Chest X-ray. View position: PA
Patient age: 35
Patient sex: F
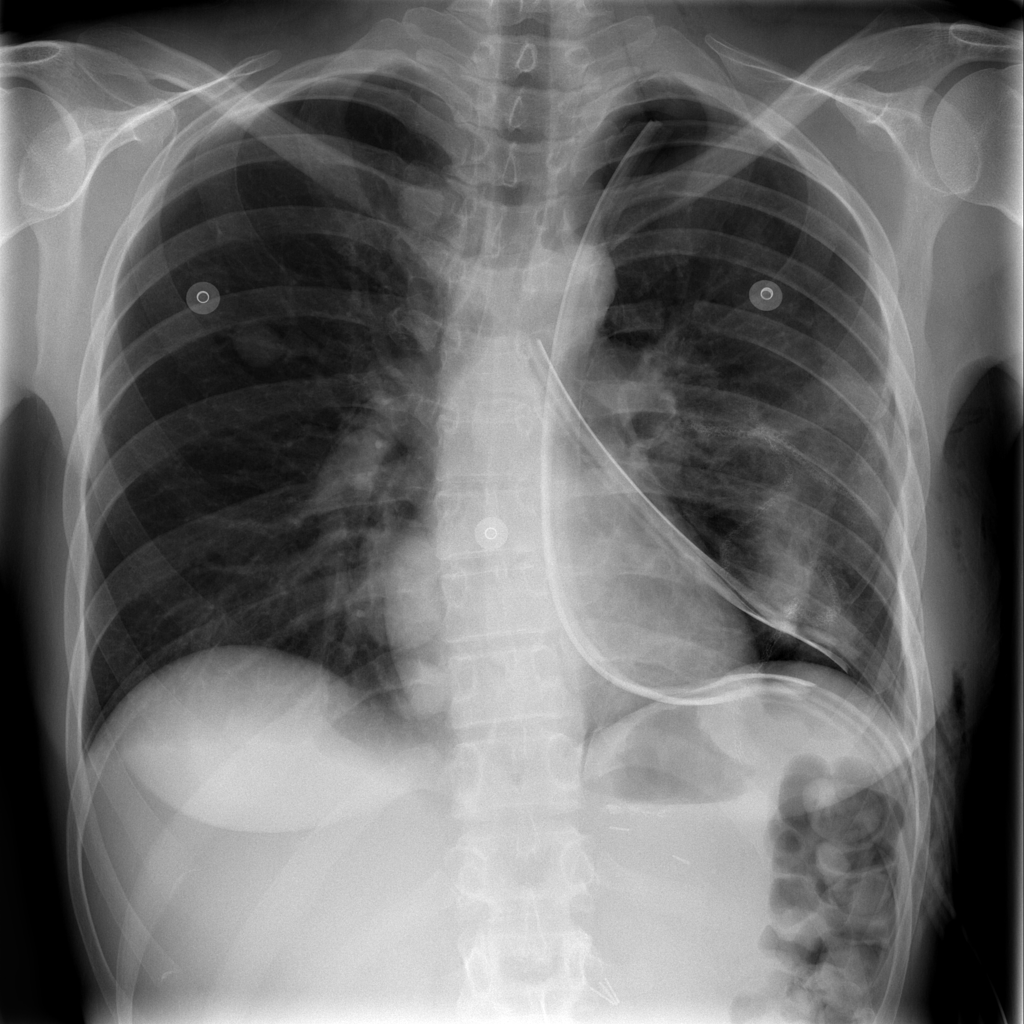
Finding: Pneumothorax